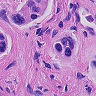
Metastatic tissue present: yes